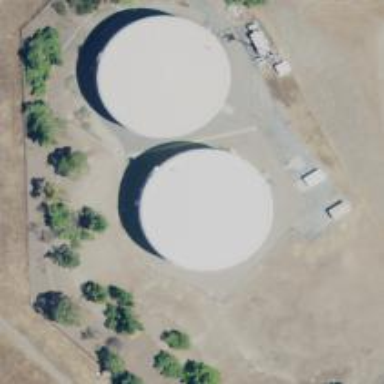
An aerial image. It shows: Building with storage tank.